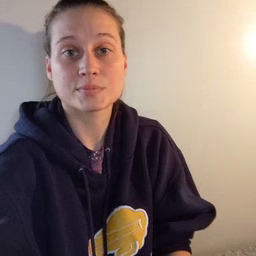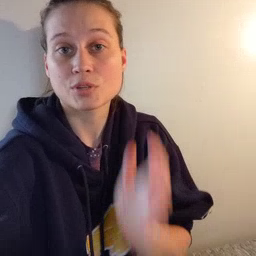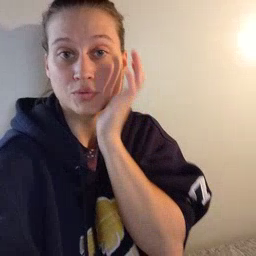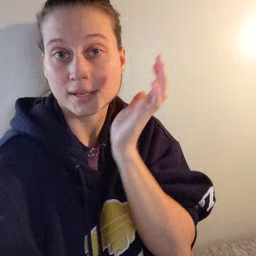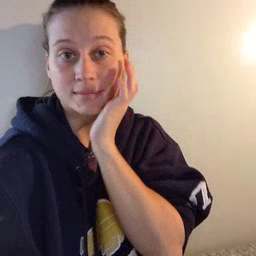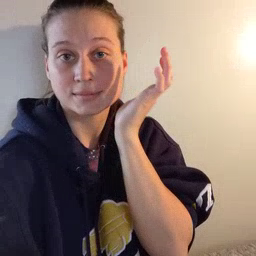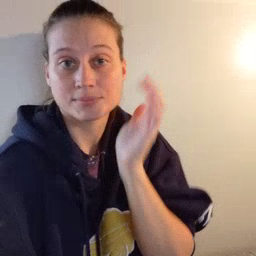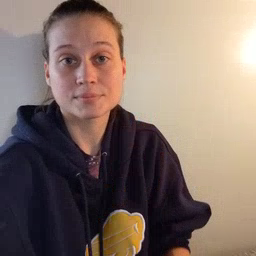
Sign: grass